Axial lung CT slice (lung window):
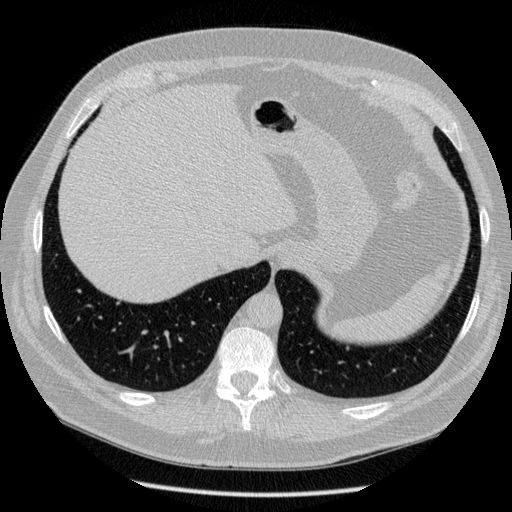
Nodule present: no